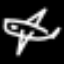
Label: airplane